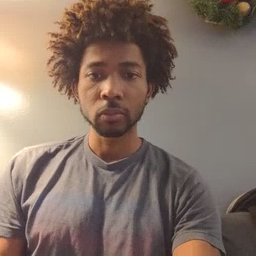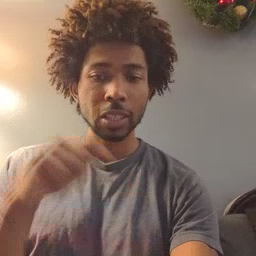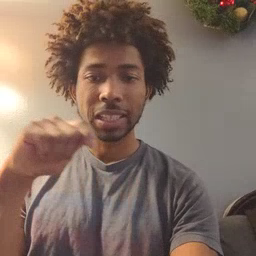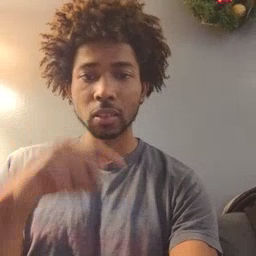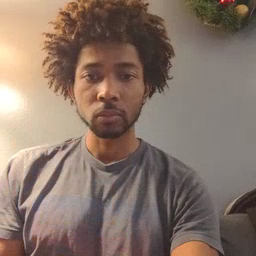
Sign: toothbrush